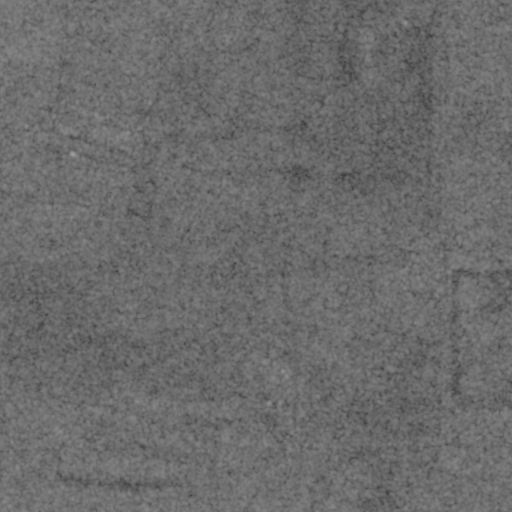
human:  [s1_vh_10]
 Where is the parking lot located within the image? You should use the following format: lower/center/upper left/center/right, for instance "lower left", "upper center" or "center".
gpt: The parking lot is located in the upper left of the image.
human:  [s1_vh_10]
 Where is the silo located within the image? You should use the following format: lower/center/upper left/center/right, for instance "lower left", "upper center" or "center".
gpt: The silo is located in the upper left of the image.
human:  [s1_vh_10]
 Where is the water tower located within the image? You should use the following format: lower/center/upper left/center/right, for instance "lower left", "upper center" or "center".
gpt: The water tower is located in the upper left of the image.
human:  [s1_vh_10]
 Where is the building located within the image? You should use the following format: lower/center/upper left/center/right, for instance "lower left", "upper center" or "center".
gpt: There is no building in the image.

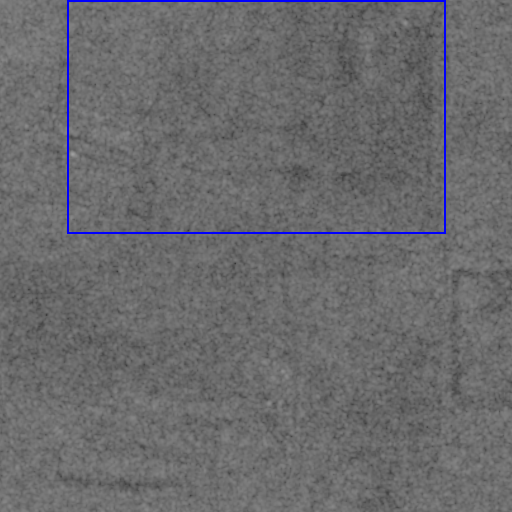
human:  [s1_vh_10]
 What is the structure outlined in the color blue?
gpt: The structure outlined in blue is a crop field.
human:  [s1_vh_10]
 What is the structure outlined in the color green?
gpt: There is no green outline.